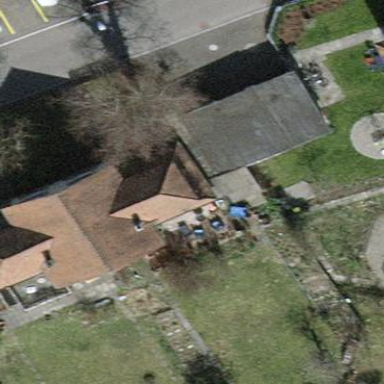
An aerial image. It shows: Simple house.